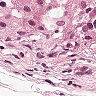
Metastatic tissue present: yes